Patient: sex M, age 61
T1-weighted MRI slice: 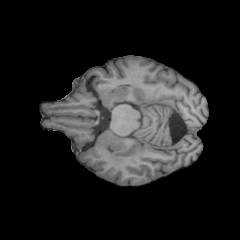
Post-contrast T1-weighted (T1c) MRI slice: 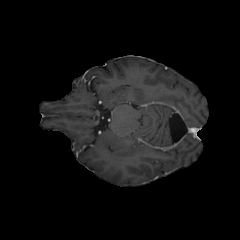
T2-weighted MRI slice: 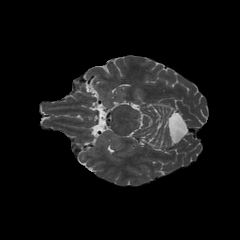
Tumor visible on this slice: yes
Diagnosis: Astrocytoma, IDH-wildtype
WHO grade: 3